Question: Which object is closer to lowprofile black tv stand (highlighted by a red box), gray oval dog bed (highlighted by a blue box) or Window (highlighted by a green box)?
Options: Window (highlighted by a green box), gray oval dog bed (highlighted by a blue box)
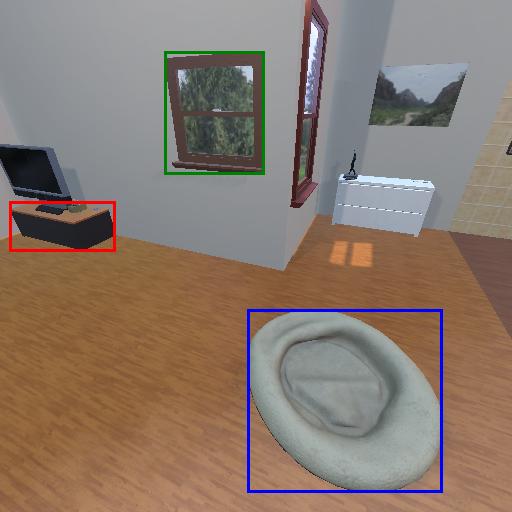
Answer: Window (highlighted by a green box)